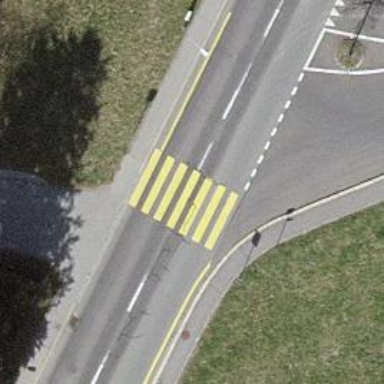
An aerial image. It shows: Footway crossing with marked asphalt surface.